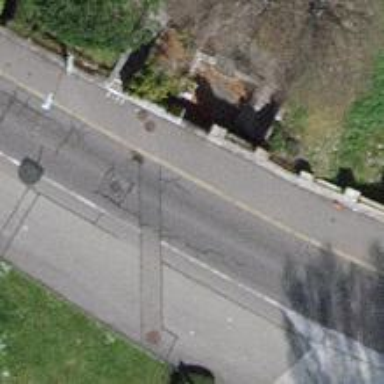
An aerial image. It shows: Primary highway with trolley wires overhead. The surface of the road is asphalt.